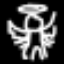
Label: angel